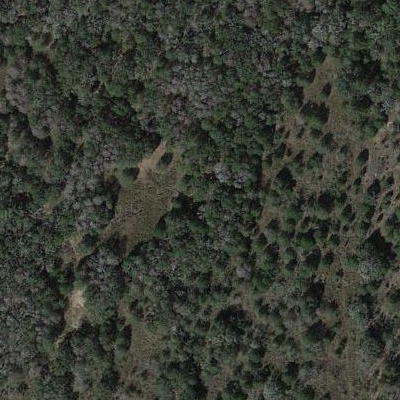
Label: Forest